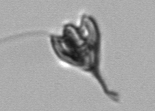
Label: Pyramimonas_longicauda